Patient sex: M
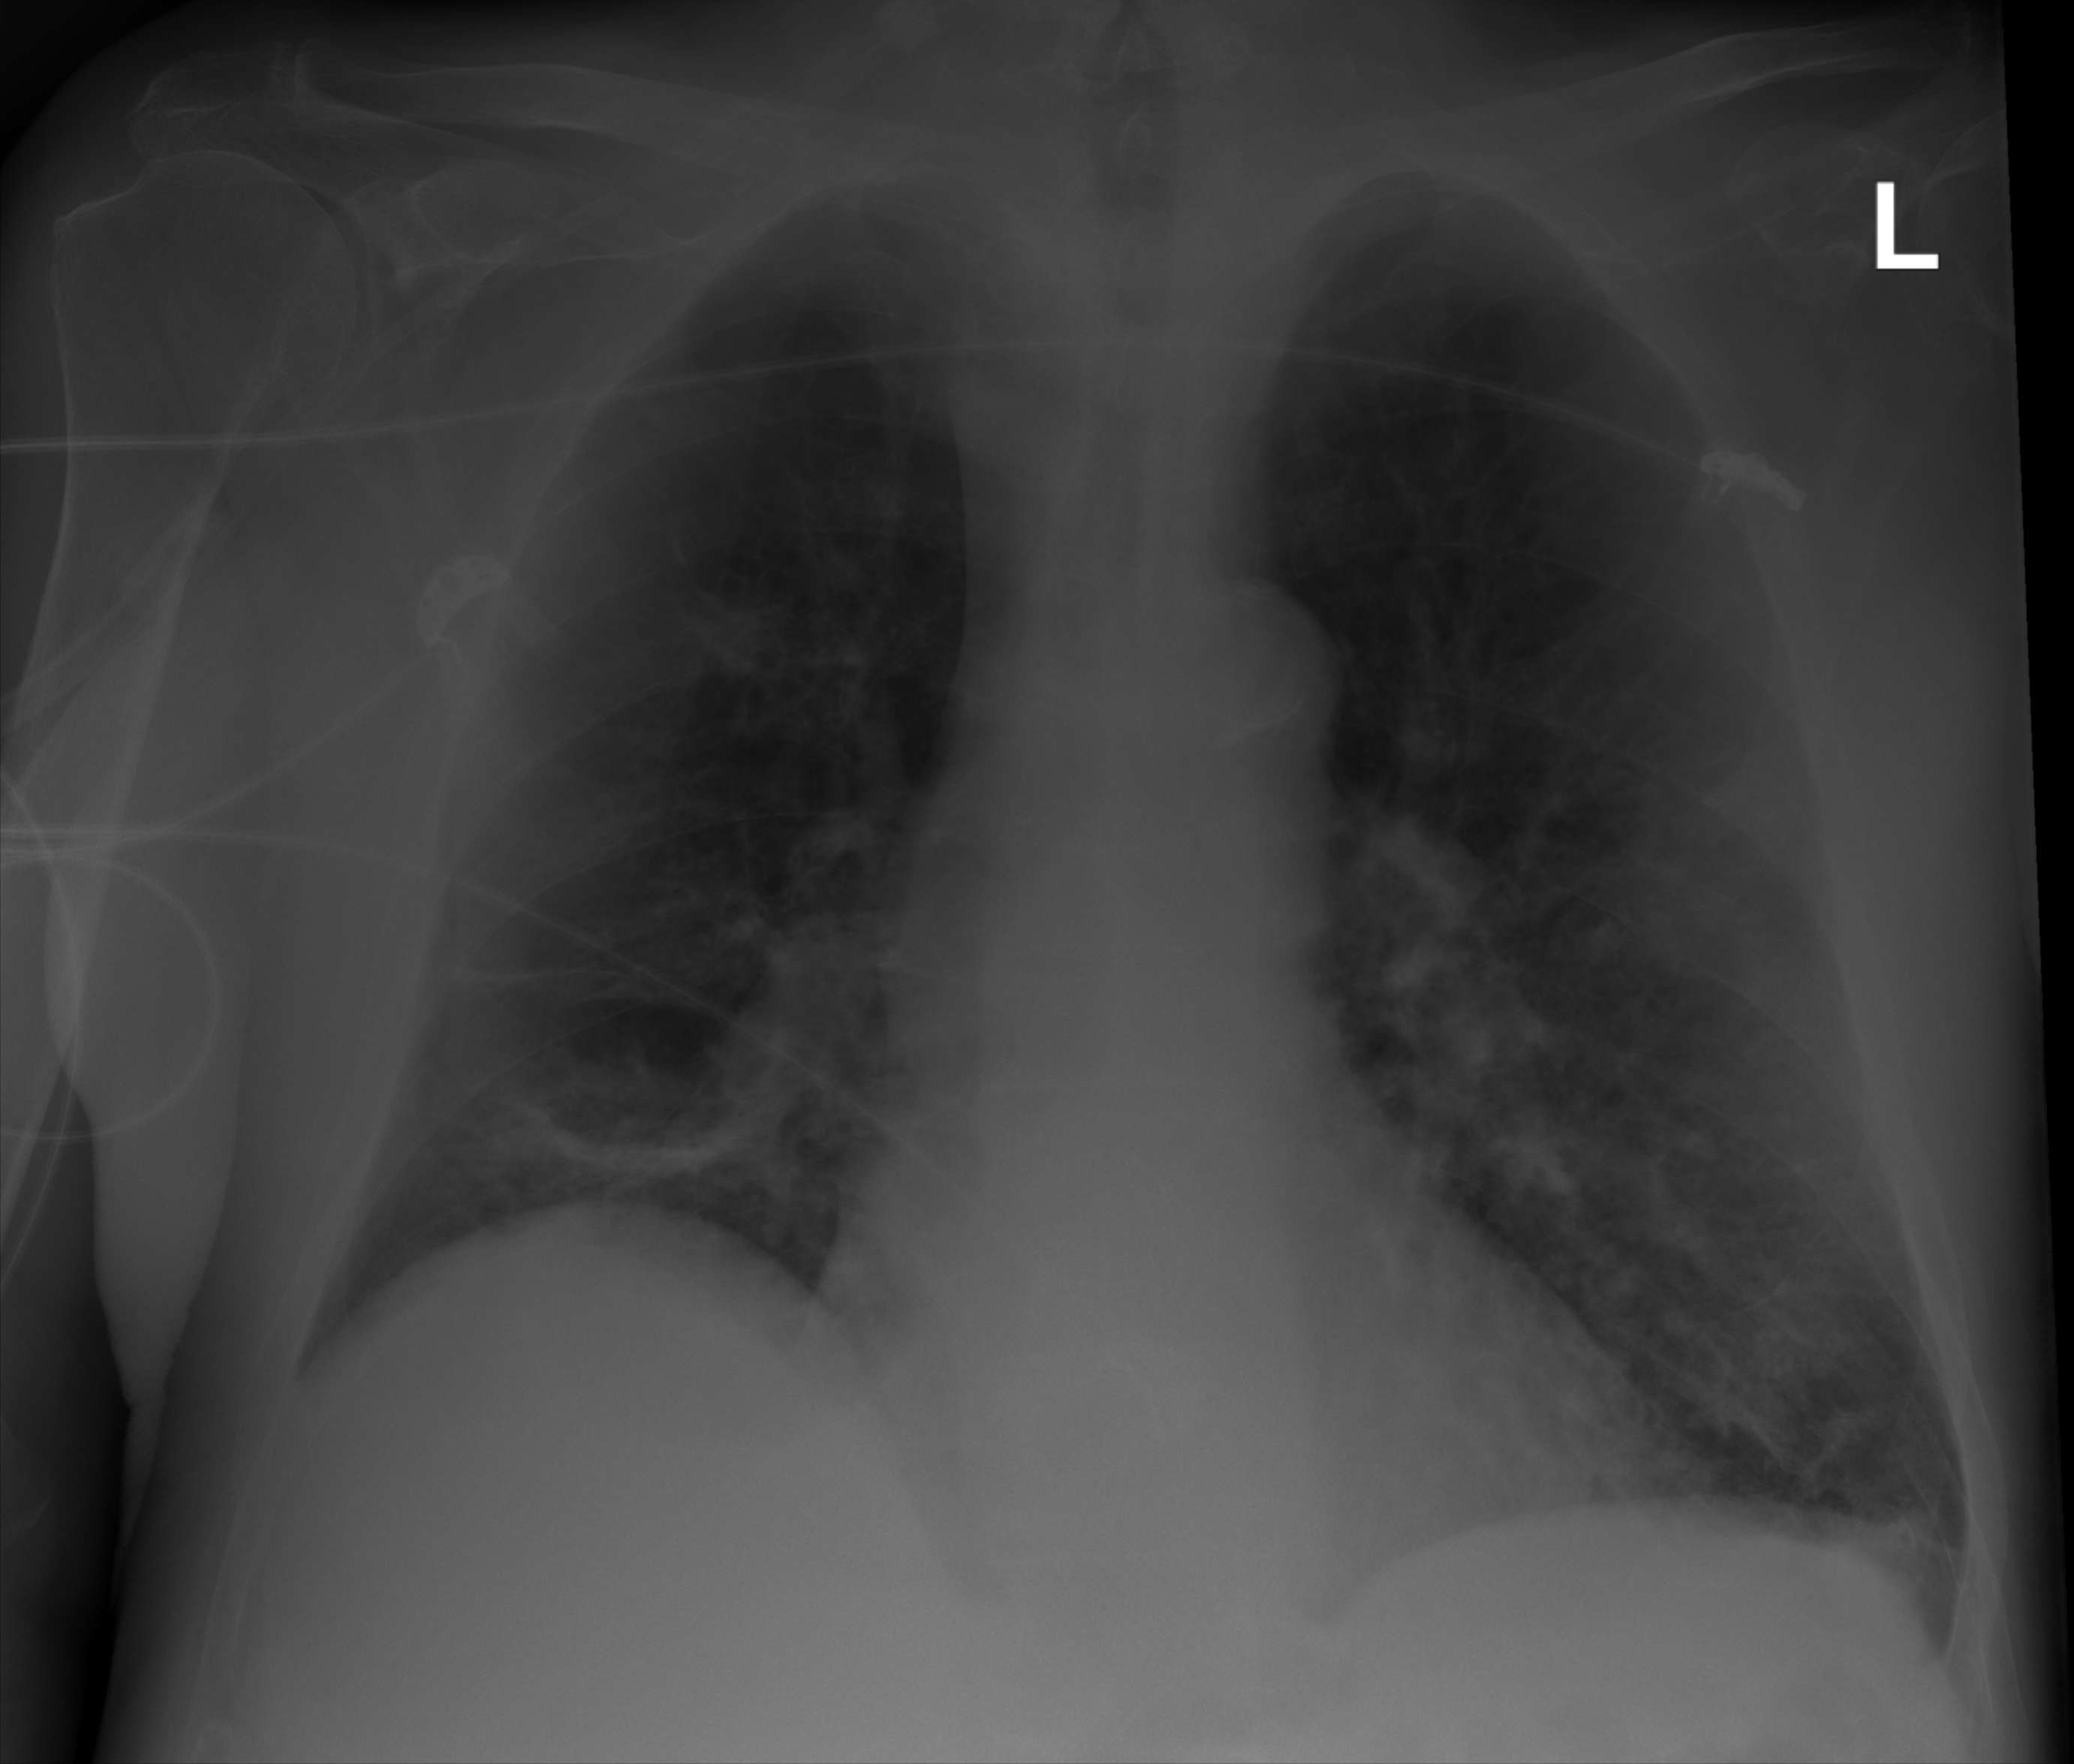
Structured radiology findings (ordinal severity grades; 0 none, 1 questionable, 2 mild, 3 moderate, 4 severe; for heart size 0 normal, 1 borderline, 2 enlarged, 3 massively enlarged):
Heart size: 0
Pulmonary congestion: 0
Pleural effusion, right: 0
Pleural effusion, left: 0
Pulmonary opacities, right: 0
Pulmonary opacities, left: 2
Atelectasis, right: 2
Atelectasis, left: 2